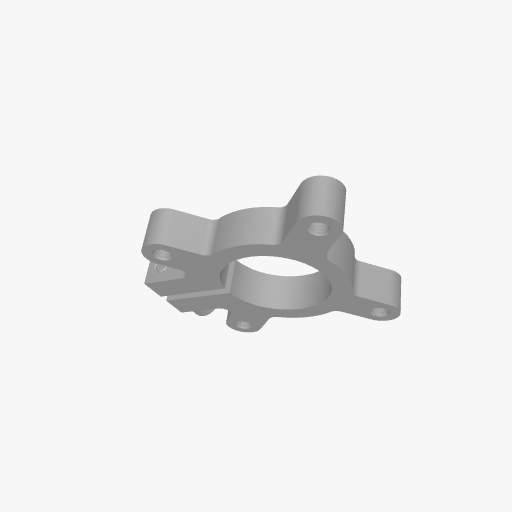
Part: ClampingHub22ID